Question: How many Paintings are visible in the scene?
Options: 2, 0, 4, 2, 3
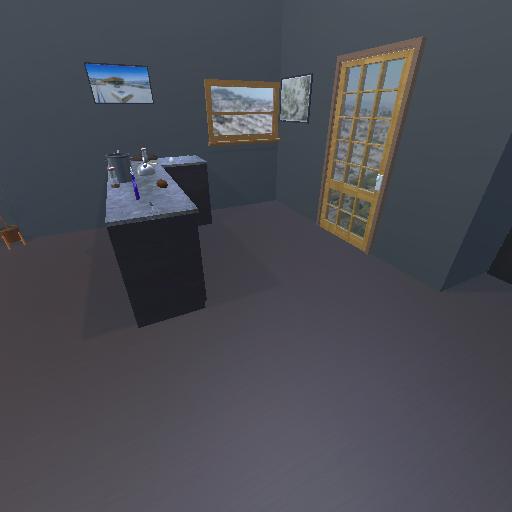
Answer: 2